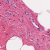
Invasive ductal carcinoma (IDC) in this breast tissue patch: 0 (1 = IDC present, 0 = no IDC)